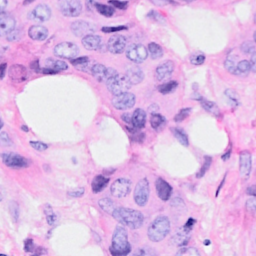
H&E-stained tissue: Breast